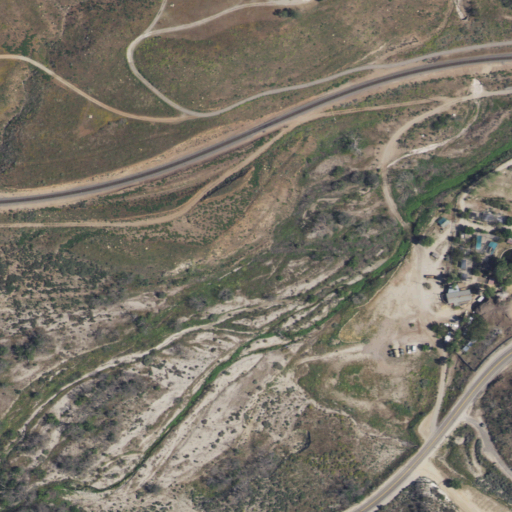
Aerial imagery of valley in California named Hughes Canyon containing grassland, shrub, woody wetlands, low intensity development, herbaceous wetlands, open development, and medium intensity development